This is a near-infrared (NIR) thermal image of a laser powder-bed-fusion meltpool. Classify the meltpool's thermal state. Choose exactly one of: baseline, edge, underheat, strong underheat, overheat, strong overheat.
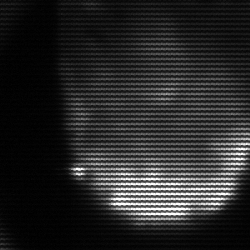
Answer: edge